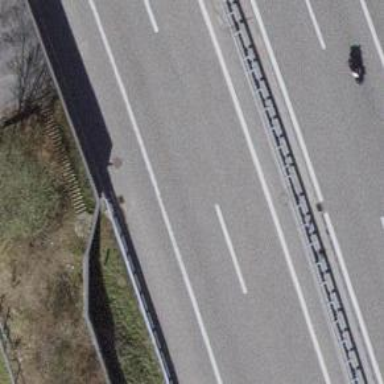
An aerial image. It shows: Bridge over motorway.